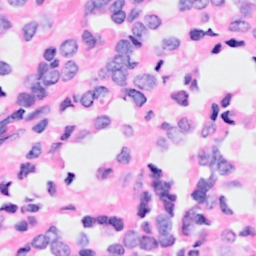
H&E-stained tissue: Breast